Interaction volume radius: 5 \u00c5
Interaction volume height: 15 \u00c5
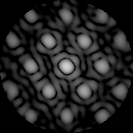
Disorder parameter: 0.357